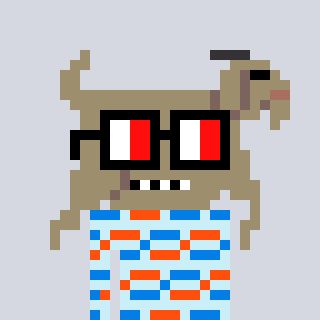
a pixel art character with square glasses with black frames and red eyes, a goat-shaped head and a cold-colored body on a cool background